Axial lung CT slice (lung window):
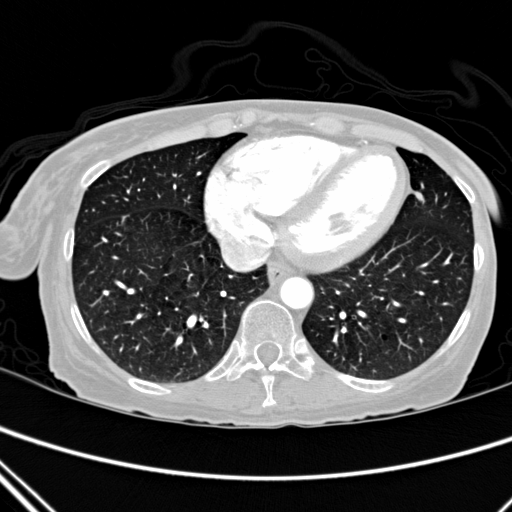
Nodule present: no